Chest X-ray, PA view. Patient: 36 years old, sex F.
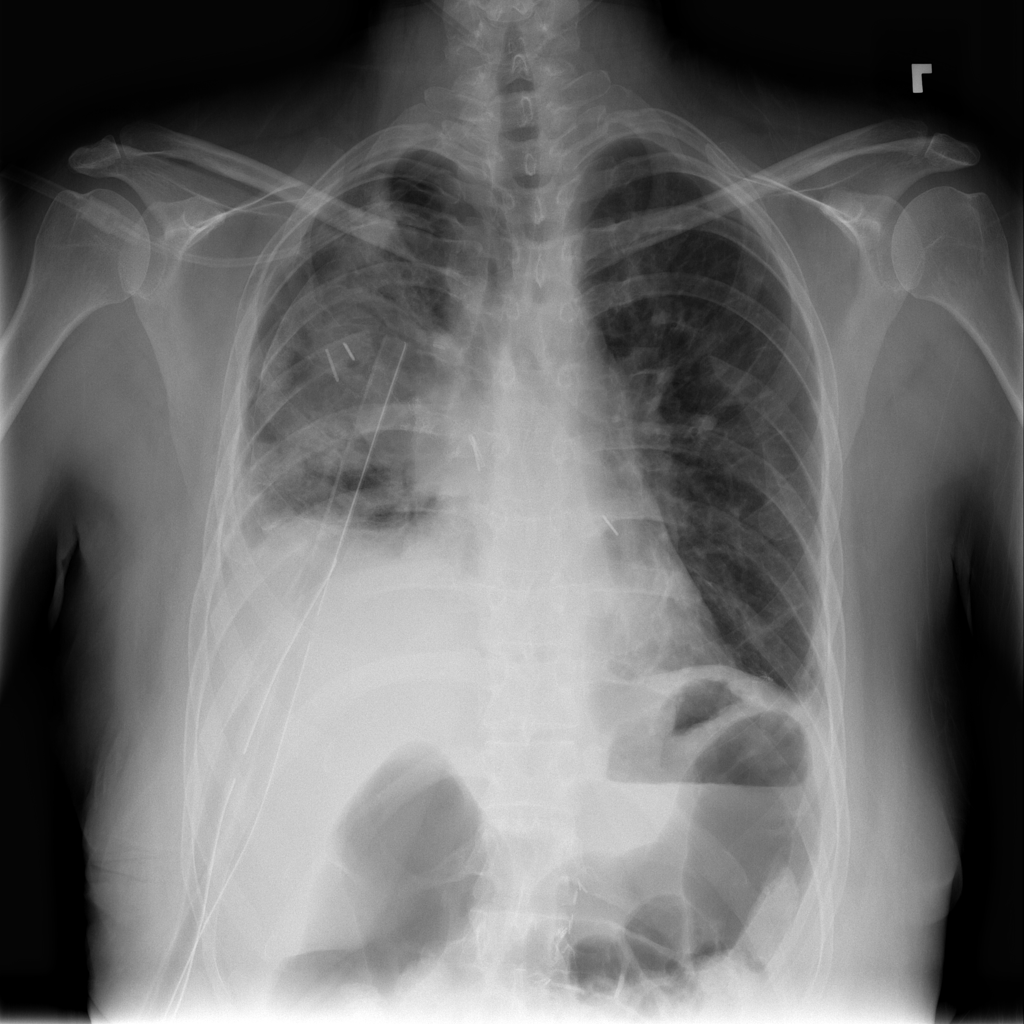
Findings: Atelectasis, Effusion, Pneumothorax